Question: Is there a way I can put a value of a String inside the 'Marker''s icon on Google Maps API 2.0?
Like this image

in a simple way. Somewhat like this:
'''
map.addMarker(new MarkerOptions()
.position(POSITION)
.title("Your title")
.icon(HERE PUT MY VAR STRING)
);
'''
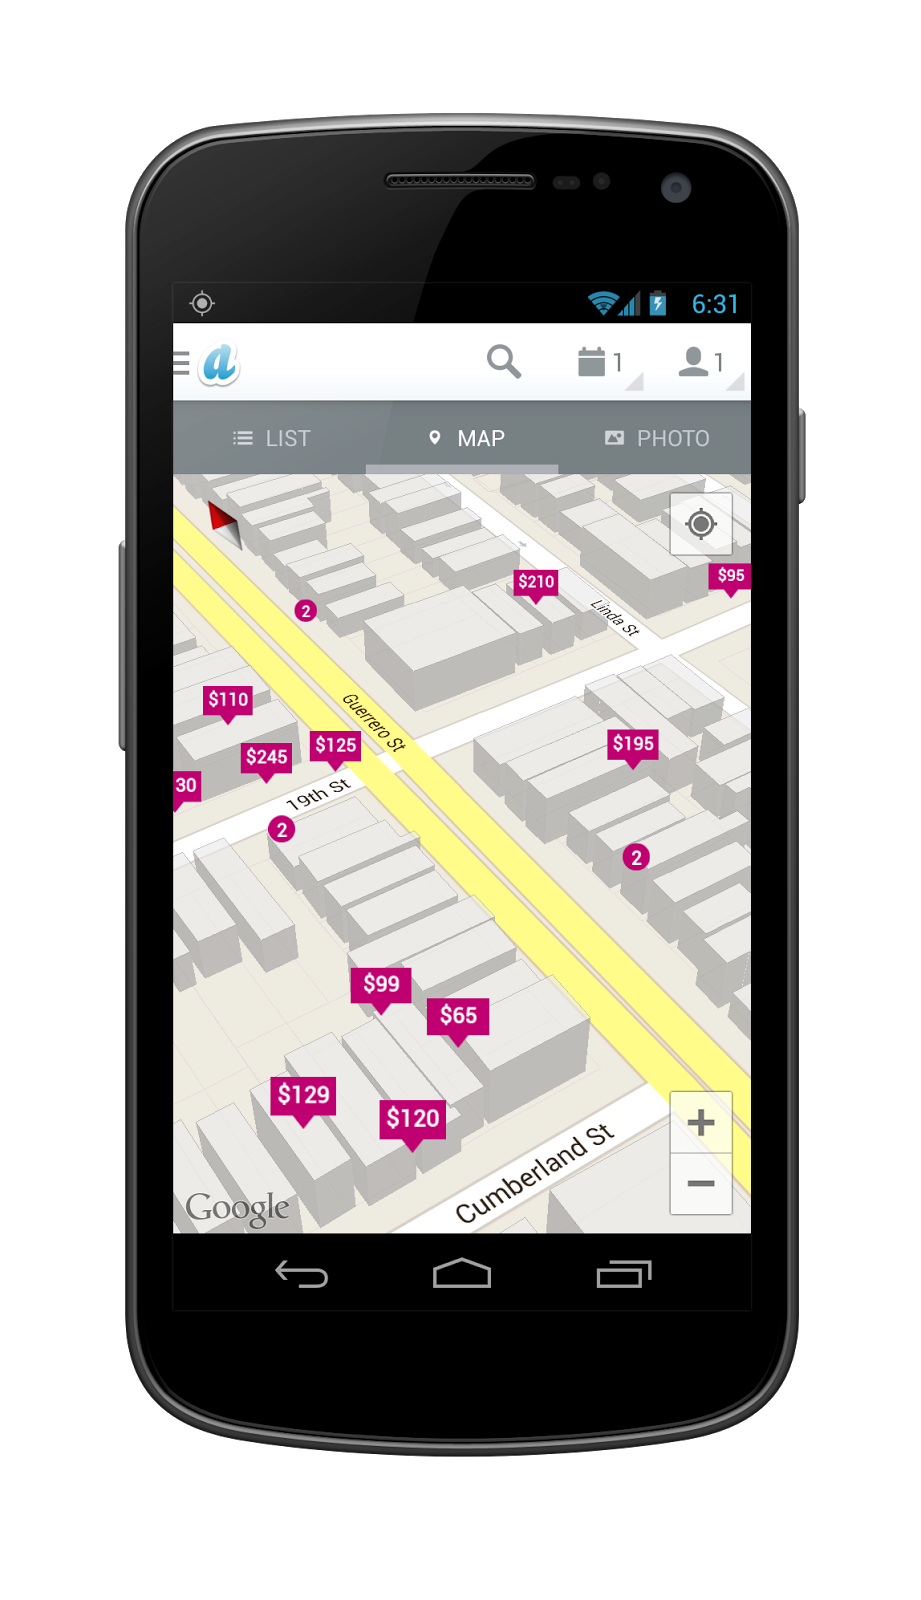
Answer: You can use the <URL> and customize you markers using bubble icons:
'''
IconGenerator iconFactory = new IconGenerator(this);
MarkerOptions markerOptions = new MarkerOptions().
icon(BitmapDescriptorFactory.fromBitmap(iconFactory.makeIcon("Your text"))).
position(new LatLng(-33.8696, <PHONE>)).
anchor(iconFactory.getAnchorU(), iconFactory.getAnchorV());
'''